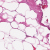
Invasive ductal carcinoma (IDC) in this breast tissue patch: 0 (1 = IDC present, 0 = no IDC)